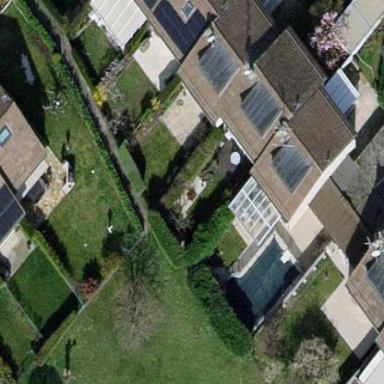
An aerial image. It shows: Garden surrounded by fence.